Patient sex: F
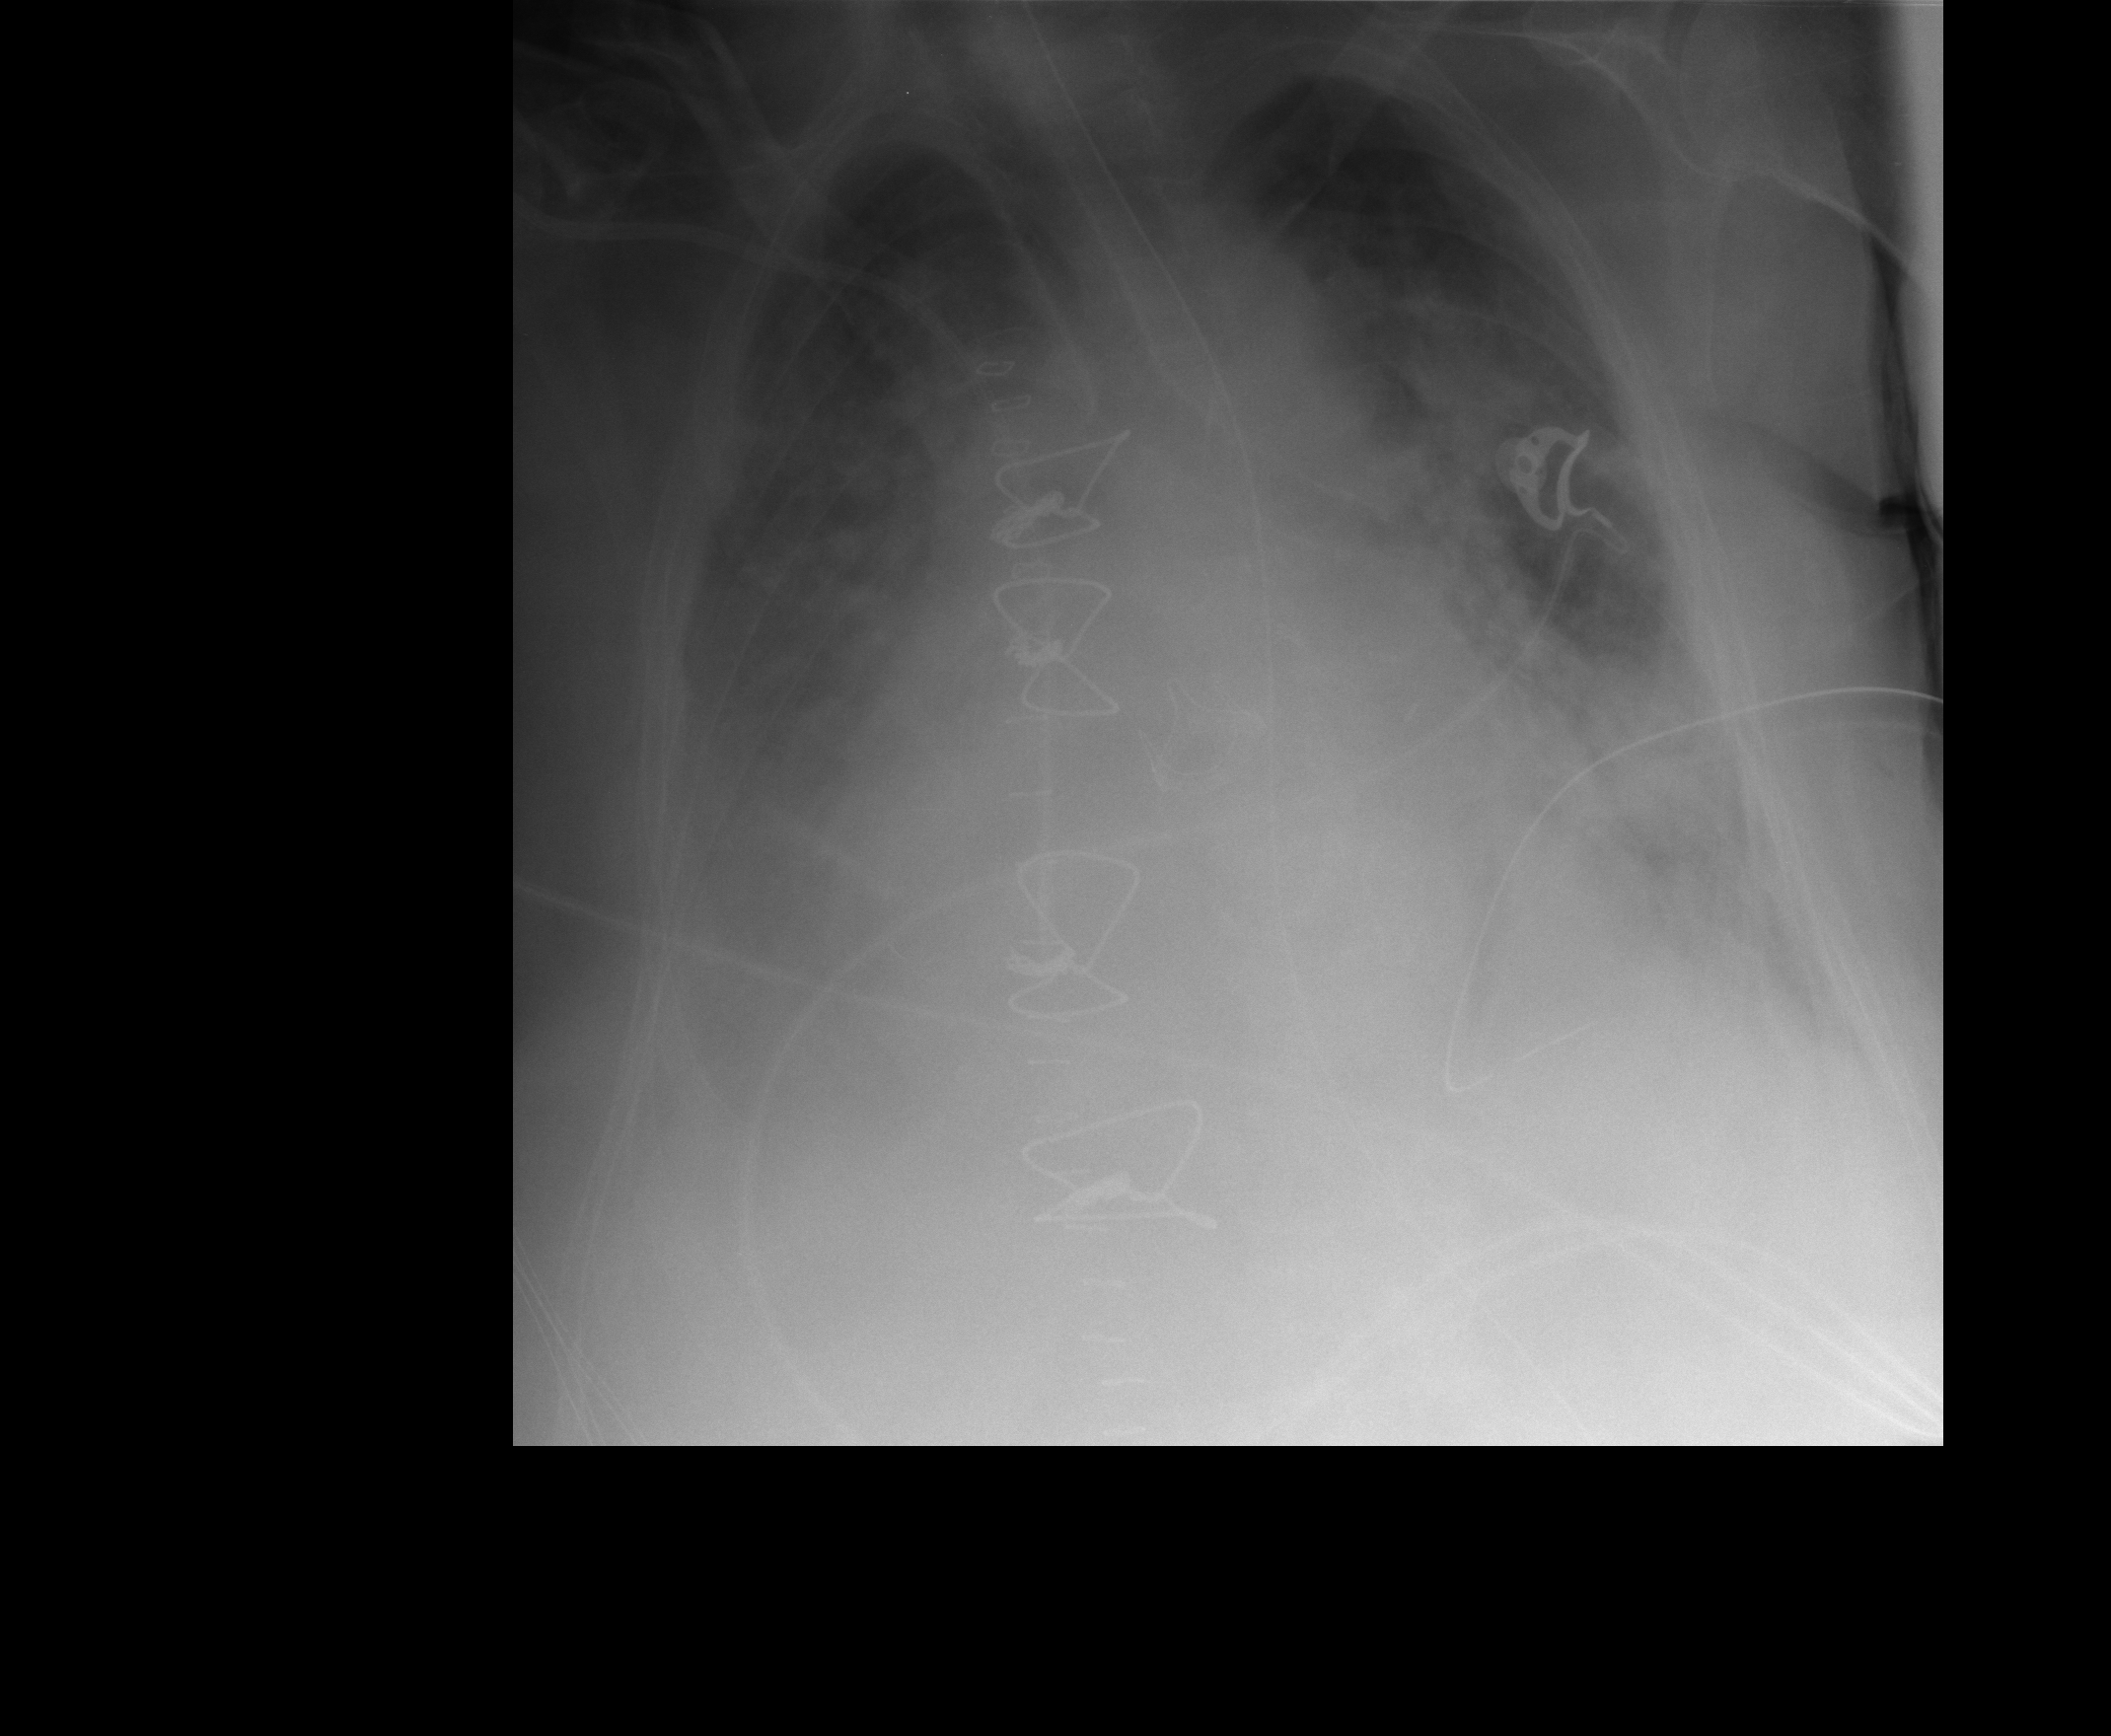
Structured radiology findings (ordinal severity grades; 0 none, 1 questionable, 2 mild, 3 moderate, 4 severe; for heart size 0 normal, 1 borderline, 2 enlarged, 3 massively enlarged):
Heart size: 2
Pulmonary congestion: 4
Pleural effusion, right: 3
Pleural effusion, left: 2
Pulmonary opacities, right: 0
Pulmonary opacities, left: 0
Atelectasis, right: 3
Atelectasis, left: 3